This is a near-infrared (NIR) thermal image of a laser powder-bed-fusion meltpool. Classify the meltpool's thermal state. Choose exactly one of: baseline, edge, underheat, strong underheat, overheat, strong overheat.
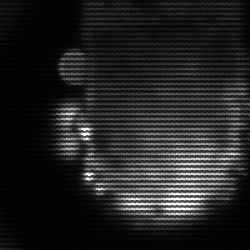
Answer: baseline